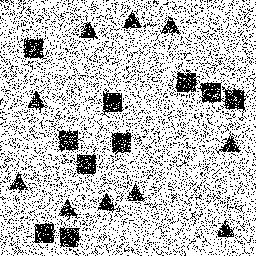
Squares: 10
Triangles: 10
Stars: 0
Total shapes: 20